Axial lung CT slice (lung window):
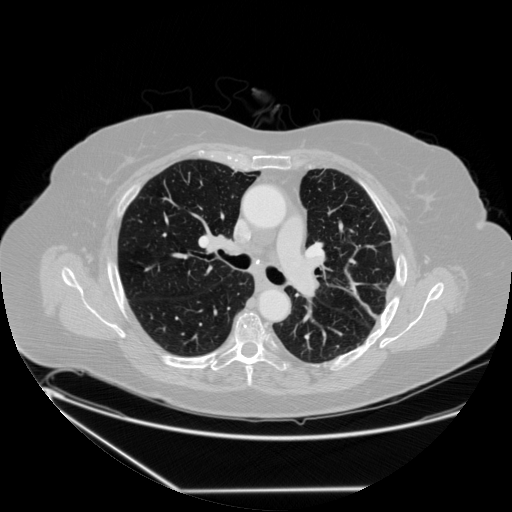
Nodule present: no